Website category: sports
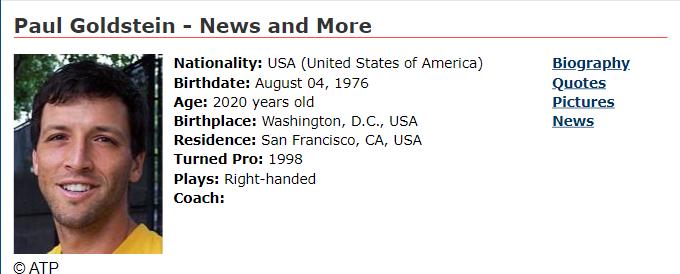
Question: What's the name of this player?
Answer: Paul Goldstein

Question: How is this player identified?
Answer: Paul Goldstein

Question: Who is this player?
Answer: Paul Goldstein

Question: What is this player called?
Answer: Paul Goldstein

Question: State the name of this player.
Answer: Paul Goldstein

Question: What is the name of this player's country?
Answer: USA

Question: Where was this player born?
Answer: USA

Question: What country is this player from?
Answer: USA

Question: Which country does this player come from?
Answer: USA

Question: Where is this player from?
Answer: USA

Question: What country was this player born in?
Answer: USA

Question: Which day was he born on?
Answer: August 04, 1976

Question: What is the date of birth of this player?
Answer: August 04, 1976

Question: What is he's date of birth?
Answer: August 04, 1976

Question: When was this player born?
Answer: August 04, 1976

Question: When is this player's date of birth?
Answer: August 04, 1976

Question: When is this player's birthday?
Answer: August 04, 1976

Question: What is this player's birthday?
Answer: August 04, 1976

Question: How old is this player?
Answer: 2020 years old

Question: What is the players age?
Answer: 2020 years old

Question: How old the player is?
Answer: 2020 years old

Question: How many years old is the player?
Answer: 2020 years old

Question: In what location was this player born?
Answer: Washington, D.C., USA

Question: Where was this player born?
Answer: Washington, D.C., USA

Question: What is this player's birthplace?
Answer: Washington, D.C., USA

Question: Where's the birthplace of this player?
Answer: Washington, D.C., USA

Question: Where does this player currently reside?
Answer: San Francisco, CA, USA

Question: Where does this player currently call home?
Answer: San Francisco, CA, USA

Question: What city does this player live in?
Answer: San Francisco, CA, USA

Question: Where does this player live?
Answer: San Francisco, CA, USA

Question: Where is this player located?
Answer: San Francisco, CA, USA

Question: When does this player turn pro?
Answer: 1998

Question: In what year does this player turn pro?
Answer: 1998

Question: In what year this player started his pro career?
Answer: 1998

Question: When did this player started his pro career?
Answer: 1998

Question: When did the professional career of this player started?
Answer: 1998

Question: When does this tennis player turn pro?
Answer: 1998

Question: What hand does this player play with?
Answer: Right-handed

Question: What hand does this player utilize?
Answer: Right-handed

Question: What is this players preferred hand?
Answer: Right-handed

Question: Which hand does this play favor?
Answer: Right-handed

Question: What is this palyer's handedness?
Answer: Right-handed